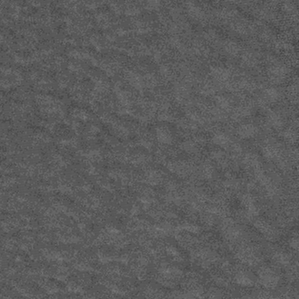
Label: frost